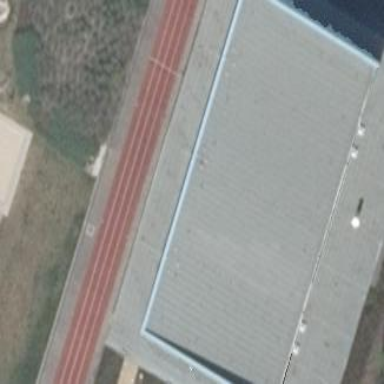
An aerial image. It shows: Sports centre building.